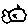
Label: fish